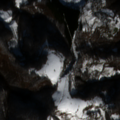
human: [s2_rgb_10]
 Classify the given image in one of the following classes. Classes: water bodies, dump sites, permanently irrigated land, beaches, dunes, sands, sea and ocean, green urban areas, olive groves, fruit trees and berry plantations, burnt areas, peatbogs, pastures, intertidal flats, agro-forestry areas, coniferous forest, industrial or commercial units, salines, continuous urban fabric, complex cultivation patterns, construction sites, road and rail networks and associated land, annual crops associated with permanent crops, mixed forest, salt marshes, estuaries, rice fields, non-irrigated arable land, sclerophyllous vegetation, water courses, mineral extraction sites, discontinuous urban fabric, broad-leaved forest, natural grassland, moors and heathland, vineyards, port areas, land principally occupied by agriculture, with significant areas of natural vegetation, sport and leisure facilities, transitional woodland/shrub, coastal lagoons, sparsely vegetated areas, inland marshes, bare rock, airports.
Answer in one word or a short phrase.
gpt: land principally occupied by agriculture, with significant areas of natural vegetation, broad-leaved forest